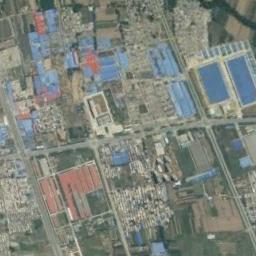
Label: industrial_area